Field crop: maize
Growth stage: 2
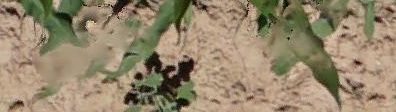
Species: maize